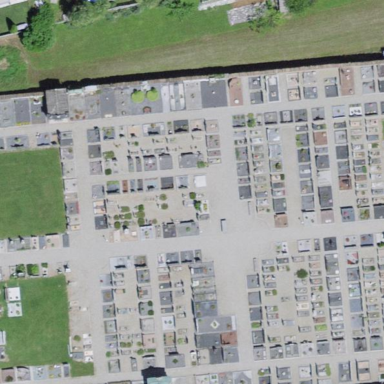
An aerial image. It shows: Cemetery.